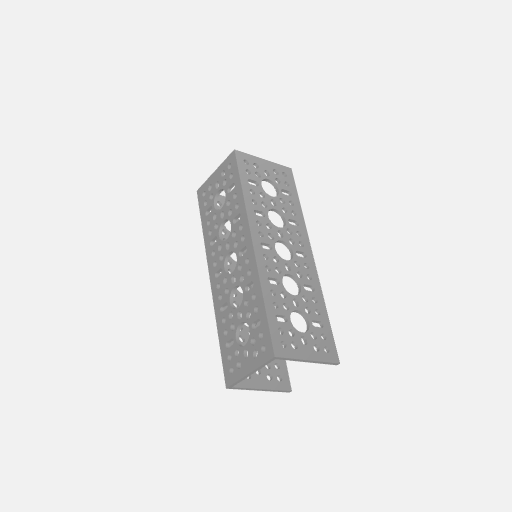
Part: UChannel5H